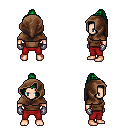
a pixel art fantasy rpg character, male body template, human, light skin, brown pirate shirt, red pants, green long topknot hairstyle, cloth hood, metal gloves, four views (front, back, left, right), 2x2 character sprite sheet, small pixel art, hard edges, no anti-aliasing